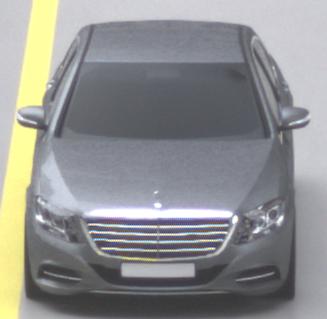
Make: Mercedes-Benz
Model: S 400 HYBRID
Detailed model: S-Class (222) Limousine
Model produced from: 2013/05
Model produced until: 2015/04
Doors: 4
Color: gray
Road condition: wet road
Daytime: midday
Contrast: low contrast